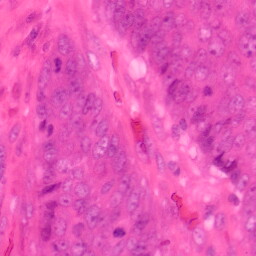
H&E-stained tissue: Colon